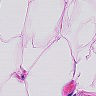
Metastatic tissue present: no